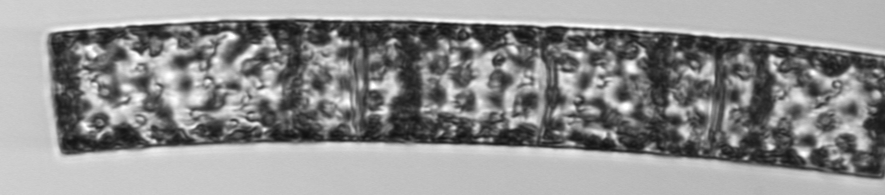
Label: Guinardia_flaccida